Question: I have an UIView that takes up the entire screen and inside it I have another square UIView. I set this one to the size that I want but when I run the emulator I see it much smaller.

I'm using XCode 4. What am I doing wrong?
Thanks in advance
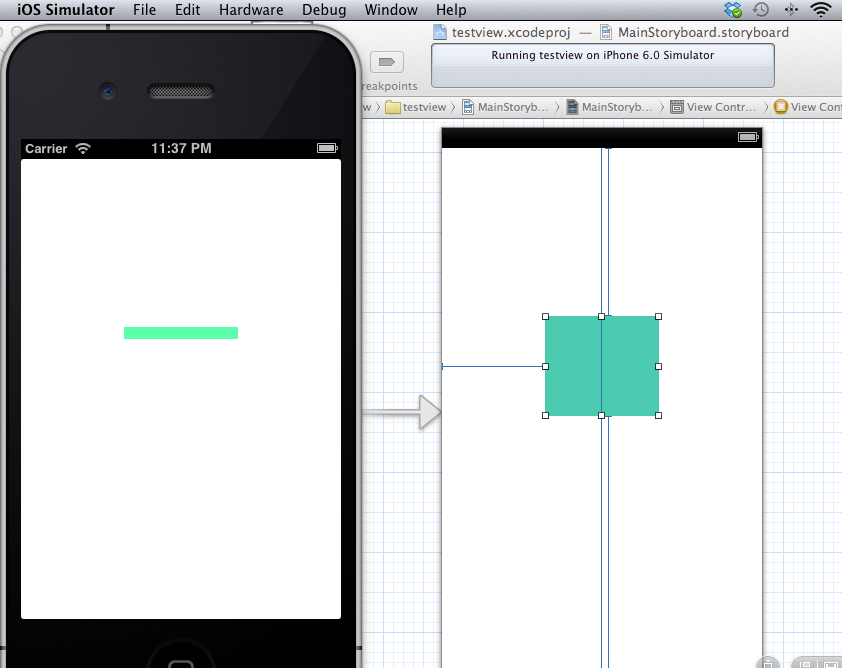
Answer: According to the constraints you have, the top of the view is a certain distance from the top, and the bottom of the view is a certain distance from the bottom. So it's not really a view, it's just a view that looks like a square.
The reason why it's showing up as smaller is that it looks like a square when the view is run on a 4" screen.
But your simulator isn't a 4" screen (which you can clearly see because the height of the view in the simulator does not match the height of the view in Interface Builder).
So, since the simulator screen is shorter, it's forcing your view to be shorter too.